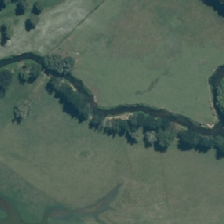
Land cover: deciduous_hardwood